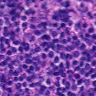
Metastatic tissue present: no